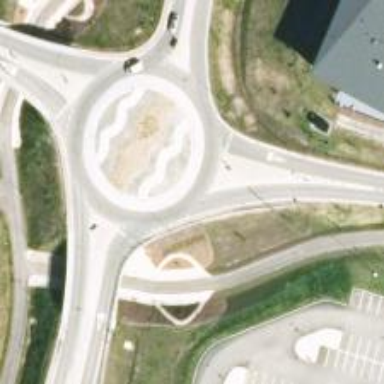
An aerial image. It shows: Circular junction with trunk road paved with asphalt.